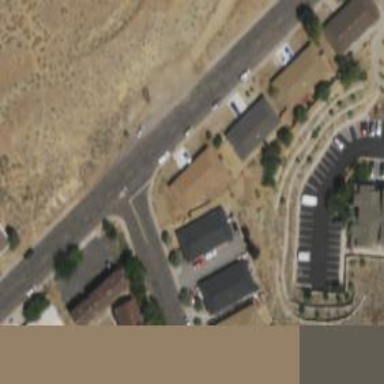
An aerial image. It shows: Residential road with separate asphalt sidewalk.